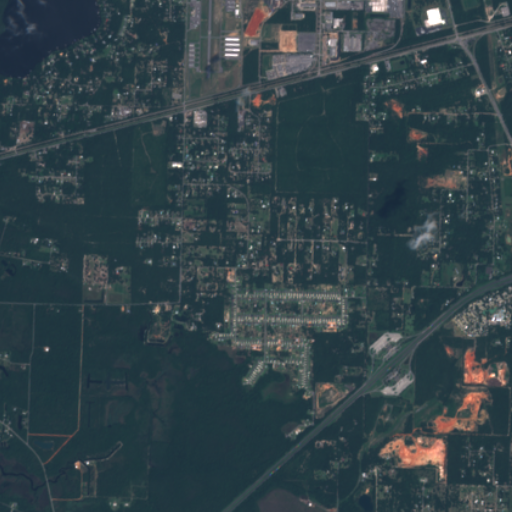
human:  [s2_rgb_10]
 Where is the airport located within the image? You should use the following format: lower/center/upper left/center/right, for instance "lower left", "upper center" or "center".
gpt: The airport is located in the upper center of the image.
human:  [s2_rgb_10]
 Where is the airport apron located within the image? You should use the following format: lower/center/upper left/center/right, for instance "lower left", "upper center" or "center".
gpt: The airport apron is located in the upper center of the image.
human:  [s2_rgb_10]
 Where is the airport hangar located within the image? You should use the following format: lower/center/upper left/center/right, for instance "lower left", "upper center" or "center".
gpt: The airport hangar is located in the upper center of the image.
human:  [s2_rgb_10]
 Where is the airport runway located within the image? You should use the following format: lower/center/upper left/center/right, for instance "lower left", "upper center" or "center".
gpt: The airport runway is located in the upper center of the image.
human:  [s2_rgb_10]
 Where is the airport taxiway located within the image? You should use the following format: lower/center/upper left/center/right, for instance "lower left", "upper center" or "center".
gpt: The airport taxiway is located in the upper center of the image.
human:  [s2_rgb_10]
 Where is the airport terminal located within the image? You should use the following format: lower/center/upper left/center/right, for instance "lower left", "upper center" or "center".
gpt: The airport terminal is located in the upper center of the image.
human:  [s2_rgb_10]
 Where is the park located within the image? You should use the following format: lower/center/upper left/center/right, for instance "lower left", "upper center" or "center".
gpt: The park is located in the upper left of the image.
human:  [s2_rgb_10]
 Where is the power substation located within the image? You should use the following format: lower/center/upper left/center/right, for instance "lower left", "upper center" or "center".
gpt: The power substation is located in the upper right of the image.
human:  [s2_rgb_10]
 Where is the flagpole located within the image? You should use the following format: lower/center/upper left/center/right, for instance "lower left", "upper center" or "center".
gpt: The flagpole is located in the lower right of the image.
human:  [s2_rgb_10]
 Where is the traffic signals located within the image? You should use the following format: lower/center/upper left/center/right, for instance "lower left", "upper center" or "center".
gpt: The traffic signals is located in the upper right of the image.
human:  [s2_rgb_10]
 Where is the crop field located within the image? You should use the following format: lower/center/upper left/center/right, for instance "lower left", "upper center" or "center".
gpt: There is no crop field in the image.